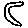
Label: moon